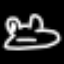
Label: frog